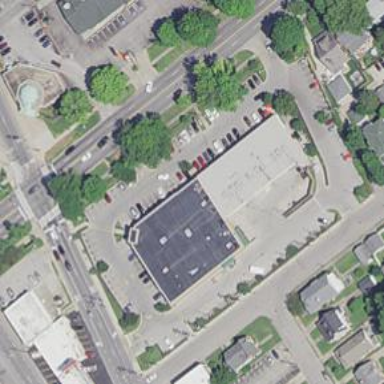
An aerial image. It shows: Pharmacy providing healthcare services.